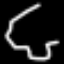
Label: octagon